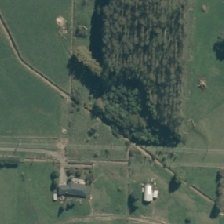
Land cover: shortrotation_cropland